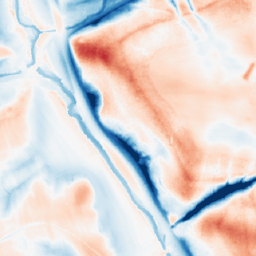
Category: edge_preserving
Decomposition family: guided
Decomposition parameters: radius: 16
eps: 1
Upsampling method: nearest
Upsampling parameters: scale: 2
Upsampling scale: 2